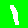
Digit: 1